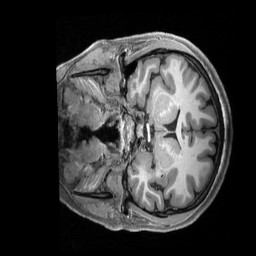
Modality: T1w
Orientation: coronal
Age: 28
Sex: female
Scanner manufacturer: siemens
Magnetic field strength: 3 T
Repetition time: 2.3 s
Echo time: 0.00228 s